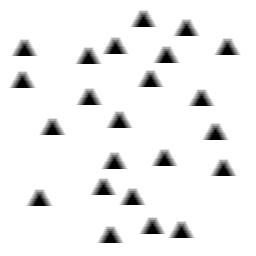
Squares: 0
Triangles: 23
Stars: 0
Total shapes: 23